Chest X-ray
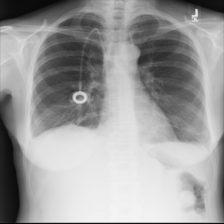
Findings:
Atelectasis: negative
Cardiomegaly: negative
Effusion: positive
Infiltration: negative
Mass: negative
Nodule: negative
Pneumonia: negative
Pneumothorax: negative
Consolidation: negative
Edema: negative
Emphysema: negative
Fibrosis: negative
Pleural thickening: negative
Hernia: negative